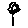
Label: flower